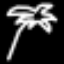
Label: palm tree